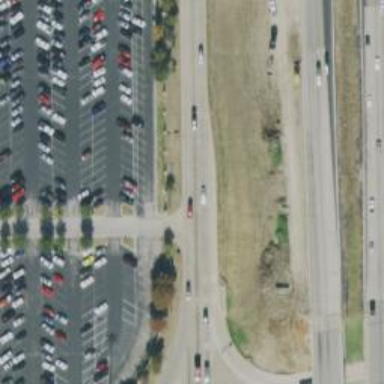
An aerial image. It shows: Secondary road with frontage road alongside.